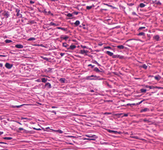
Tumor epithelial tissue: no
Tumor-associated stroma tissue: yes
Normal tissue: no